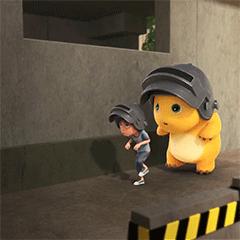
Label: nailong